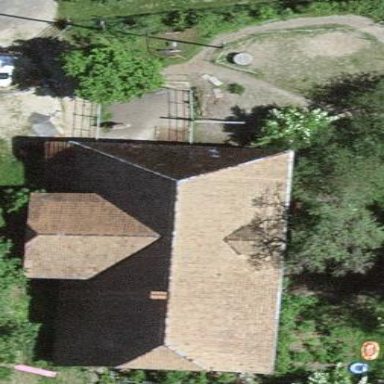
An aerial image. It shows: Farm building.